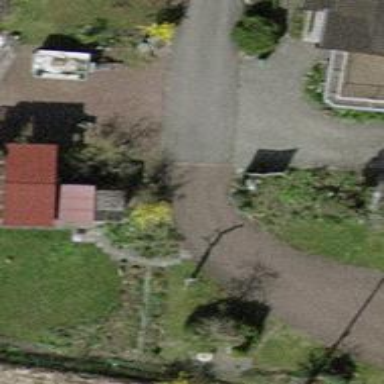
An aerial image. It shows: Driveway made of paving stones.